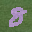
Label: 8